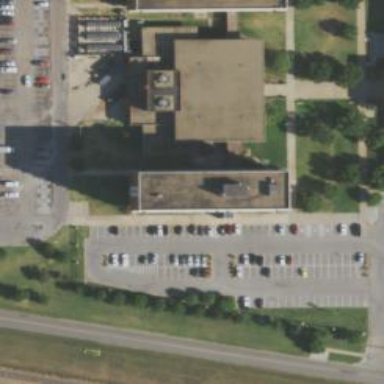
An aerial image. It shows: University building.